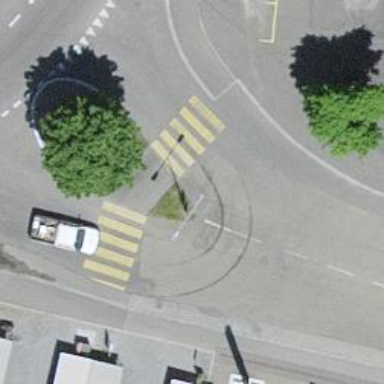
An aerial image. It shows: Uncontrolled road crossing.